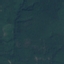
Label: Forest